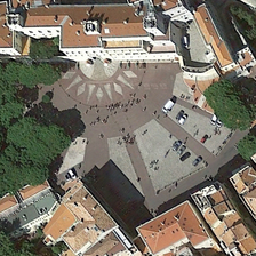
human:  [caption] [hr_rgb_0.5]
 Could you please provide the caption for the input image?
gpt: Some buildings and trees surround the square and others.

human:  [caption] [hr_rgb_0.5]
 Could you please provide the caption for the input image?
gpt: Some buildings and some green trees surround a square and some people.

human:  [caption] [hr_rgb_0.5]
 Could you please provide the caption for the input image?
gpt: Some buildings and several green trees are around a square with some people.

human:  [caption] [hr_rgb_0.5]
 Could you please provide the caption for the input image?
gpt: Some buildings and some green trees are around the square with some people.

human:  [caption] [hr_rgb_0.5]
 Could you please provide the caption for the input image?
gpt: Some buildings and several green trees are to the REDOR of a square with some people.